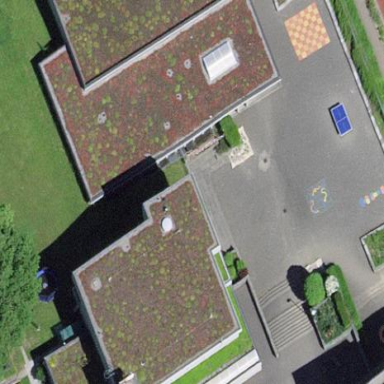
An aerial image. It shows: School building.